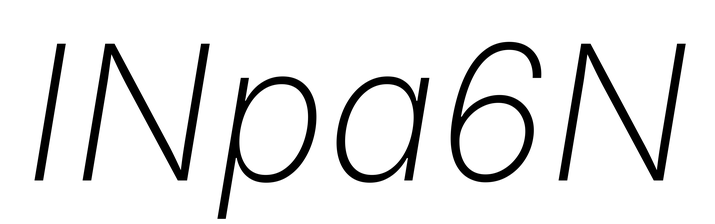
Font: Inter-Italic_ExtraLight_Italic